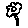
Label: flower